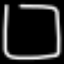
Label: square